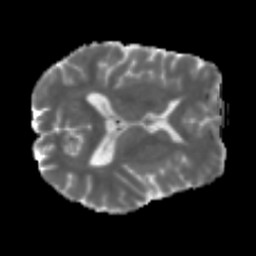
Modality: MD
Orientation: axial
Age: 35
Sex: male
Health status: healthy
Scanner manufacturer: siemens
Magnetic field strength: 3 T
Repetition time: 3.6 s
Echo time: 0.092 s